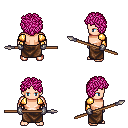
a pixel art fantasy rpg character, male body template, human, light skin, gold arm armor, robe skirt, pink curly afro hairstyle, metal gloves, spear, four views (front, back, left, right), 2x2 character sprite sheet, small pixel art, hard edges, no anti-aliasing